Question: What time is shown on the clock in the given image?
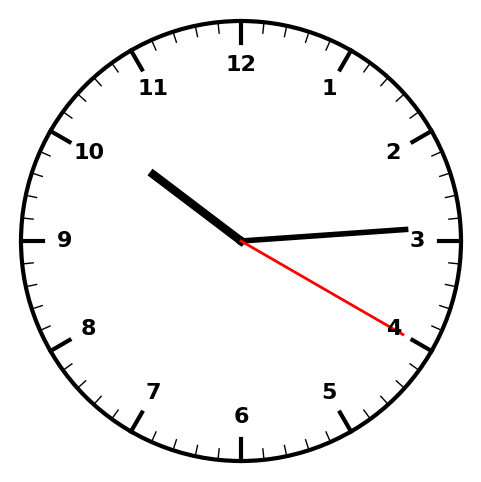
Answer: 10:14:20